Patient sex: M
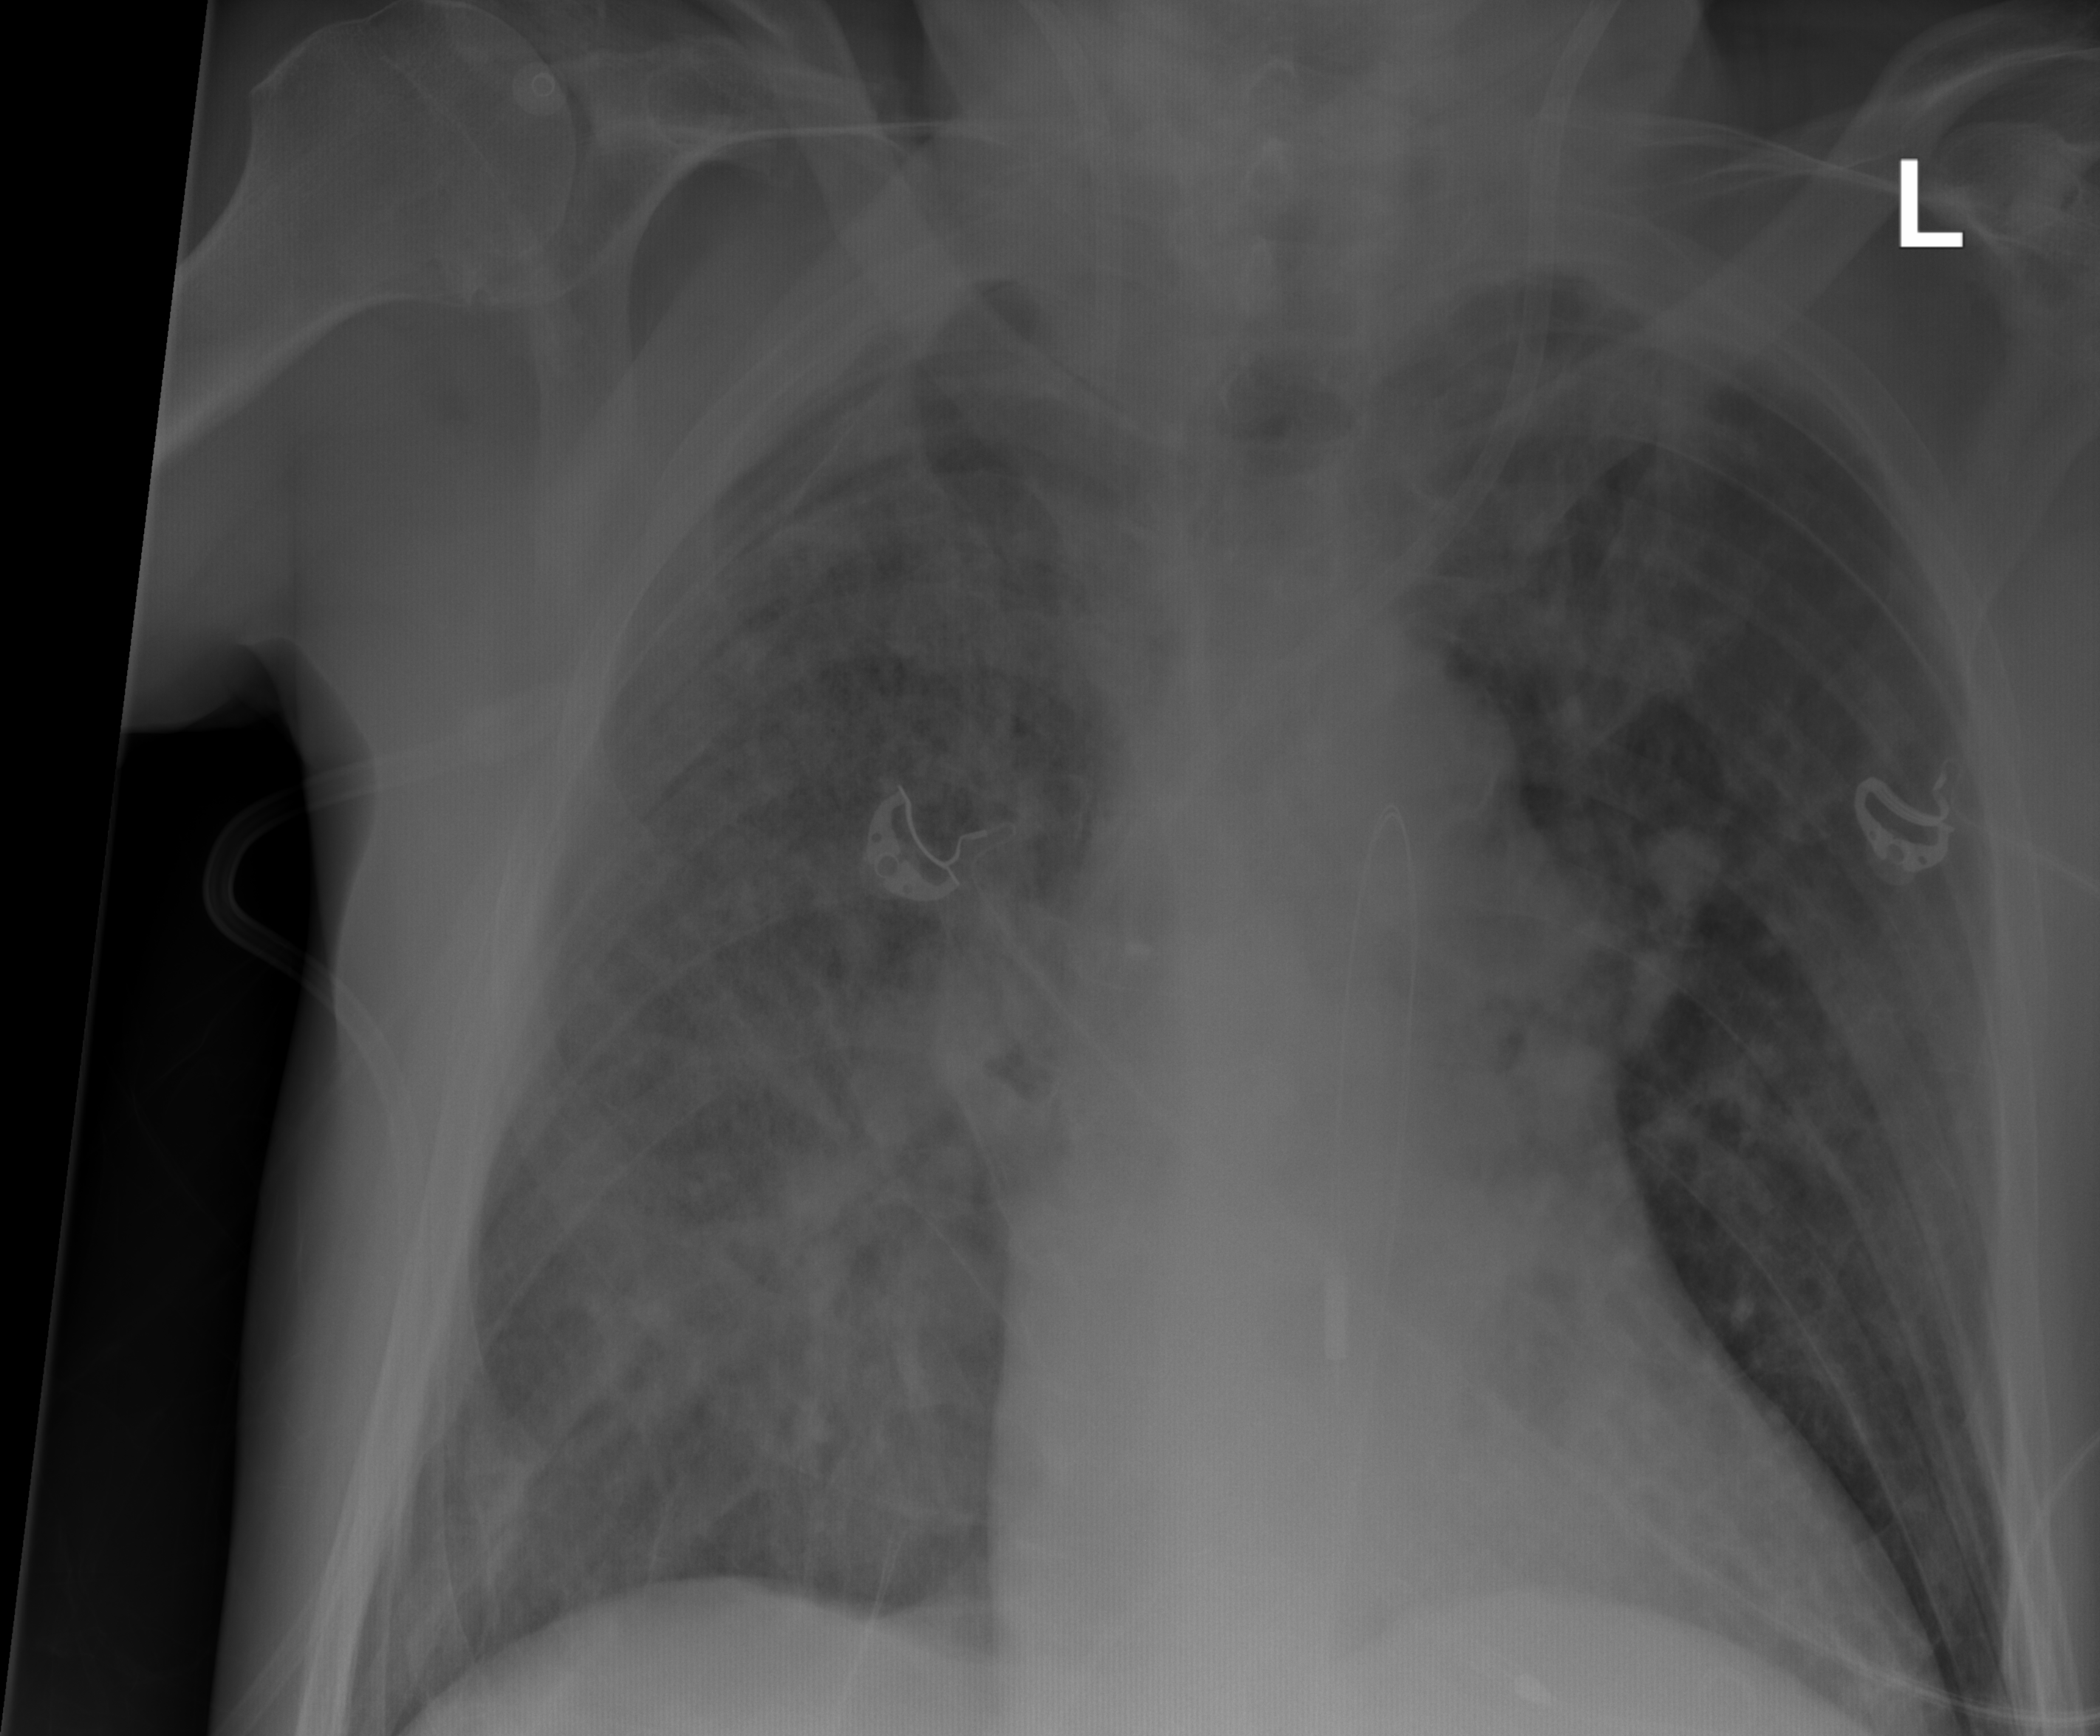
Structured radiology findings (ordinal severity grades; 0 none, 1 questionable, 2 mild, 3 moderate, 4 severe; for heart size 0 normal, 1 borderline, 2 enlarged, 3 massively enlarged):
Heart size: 0
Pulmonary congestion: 0
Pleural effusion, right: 0
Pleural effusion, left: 0
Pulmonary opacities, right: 3
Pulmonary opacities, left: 2
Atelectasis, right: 2
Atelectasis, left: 2